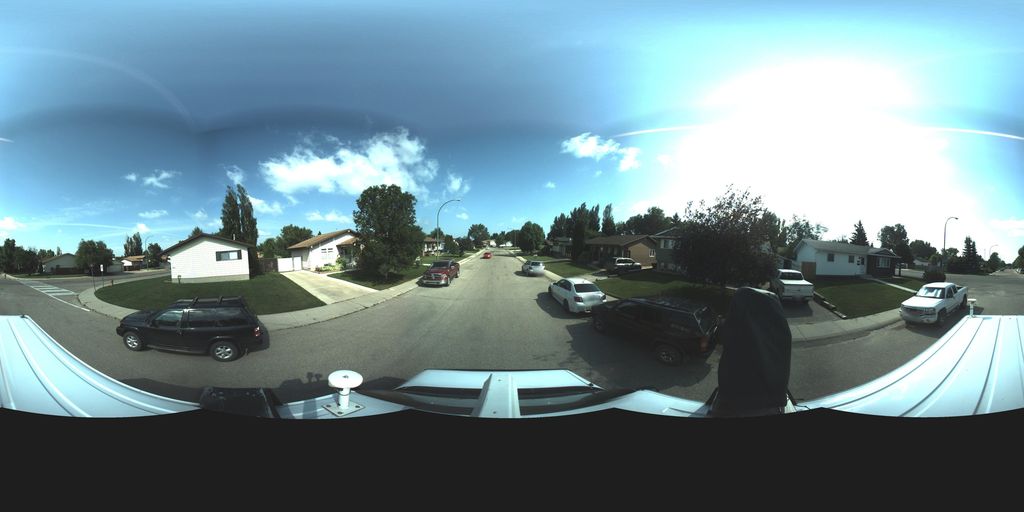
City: saskatoon